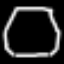
Label: octagon